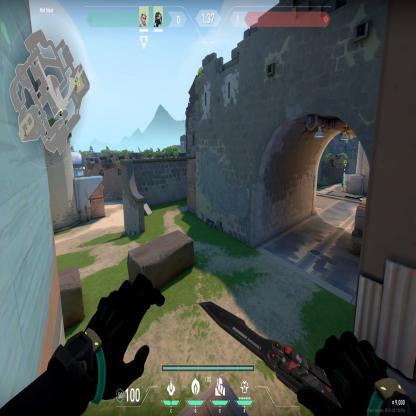
Label: teammate